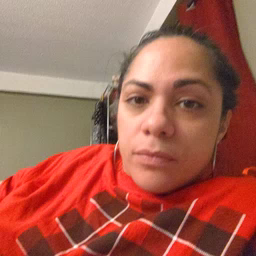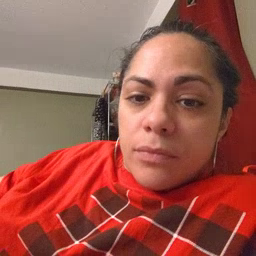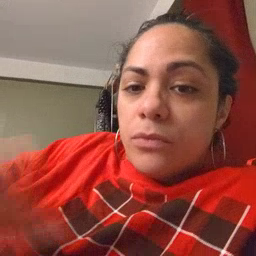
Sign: orange